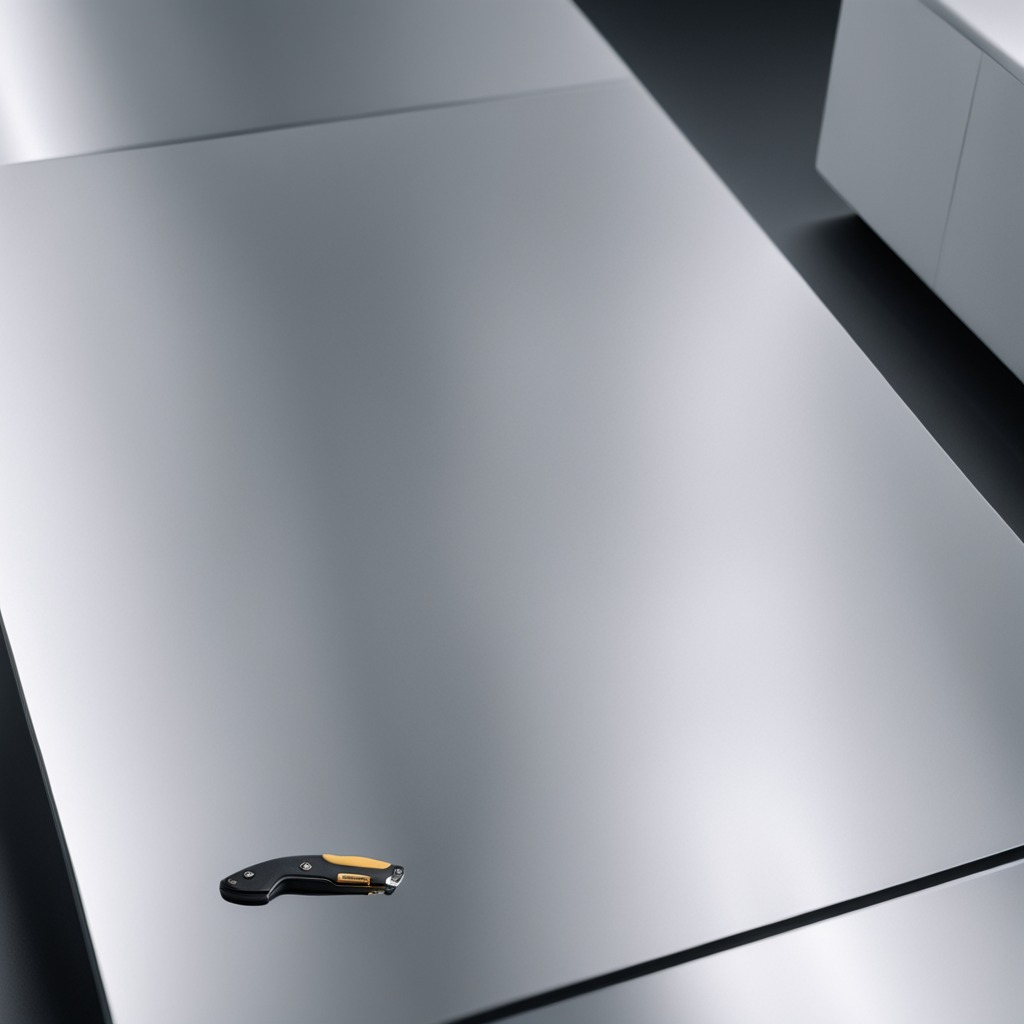
A utility knife is lying on a stainless steel table in a high-end prototyping lab.